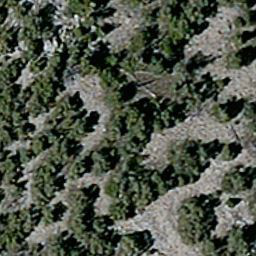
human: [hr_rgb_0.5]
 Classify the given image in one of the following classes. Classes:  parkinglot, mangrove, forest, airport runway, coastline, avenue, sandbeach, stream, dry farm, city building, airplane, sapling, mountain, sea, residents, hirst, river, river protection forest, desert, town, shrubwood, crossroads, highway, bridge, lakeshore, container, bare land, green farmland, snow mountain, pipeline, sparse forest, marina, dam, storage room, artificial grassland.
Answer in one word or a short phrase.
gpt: sparse forest